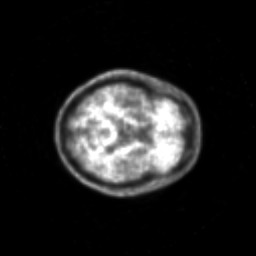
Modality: PET
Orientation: axial
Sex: female
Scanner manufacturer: siemens